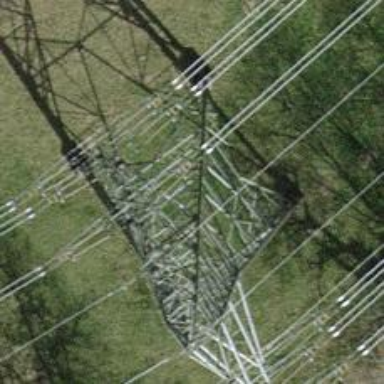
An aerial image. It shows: Power tower.